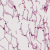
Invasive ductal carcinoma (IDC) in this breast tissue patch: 0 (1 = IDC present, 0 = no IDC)